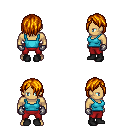
a pixel art fantasy rpg character, male body template, human, tanned skin, teal pirate shirt, red pants, dark blonde bangs hairstyle, metal gloves, black shoes, four views (front, back, left, right), 2x2 character sprite sheet, small pixel art, hard edges, no anti-aliasing